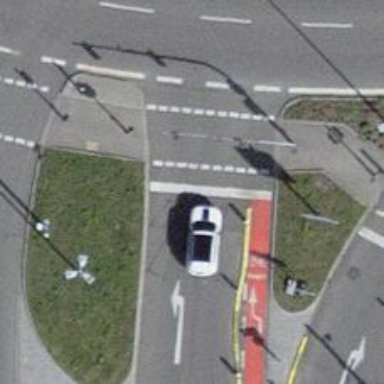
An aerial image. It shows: Road with traffic signals controlling the flow of traffic.